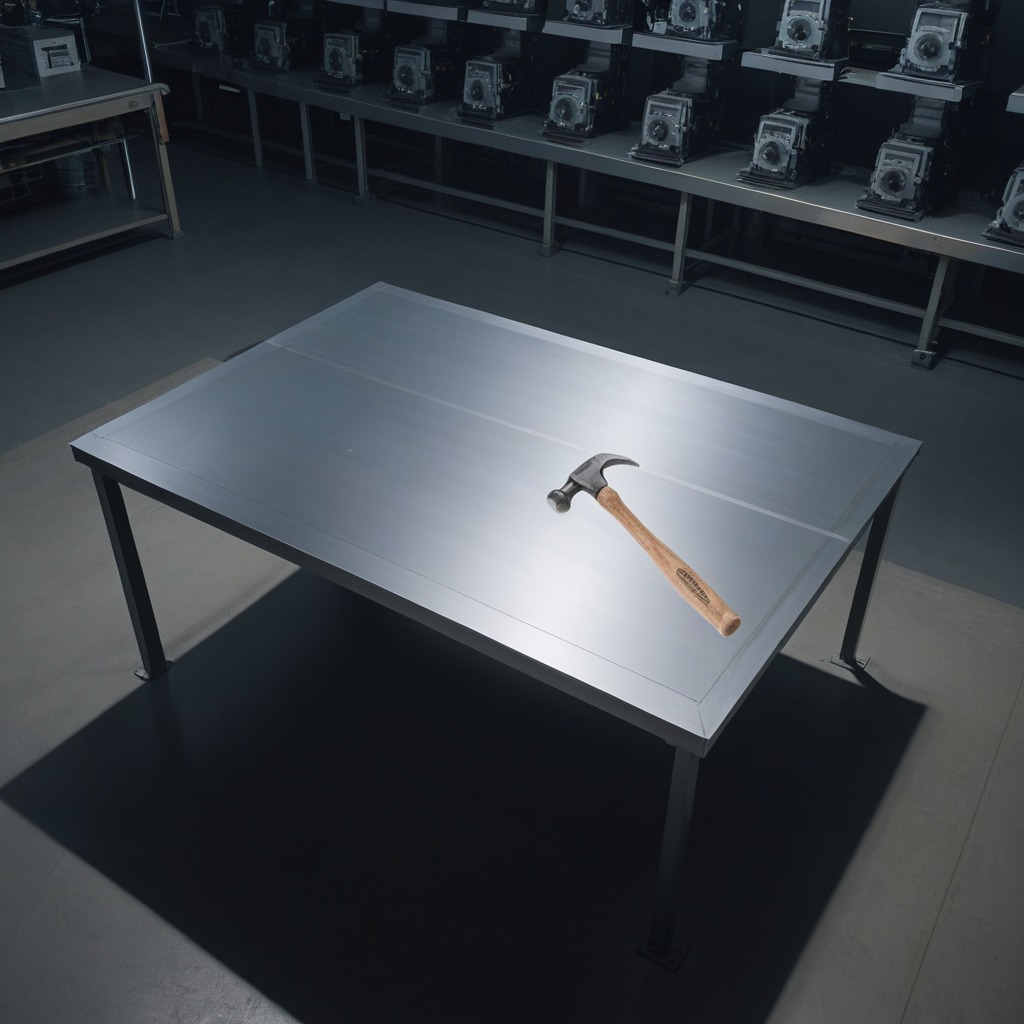
A hammer is lying on the tabletop in the basement in the evening.